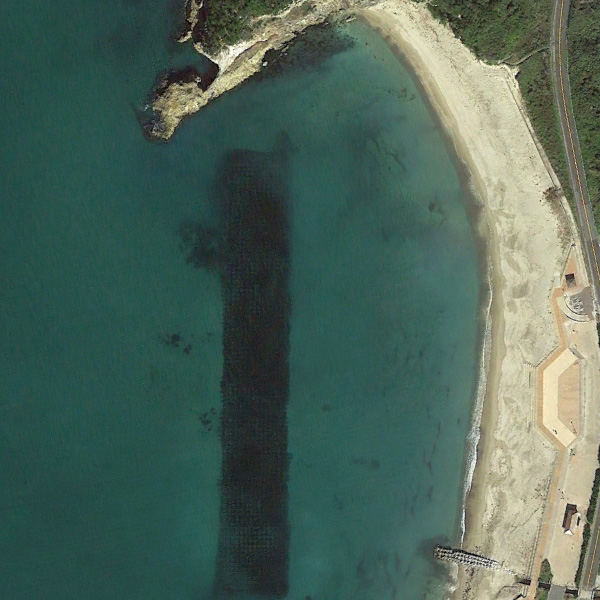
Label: Beach